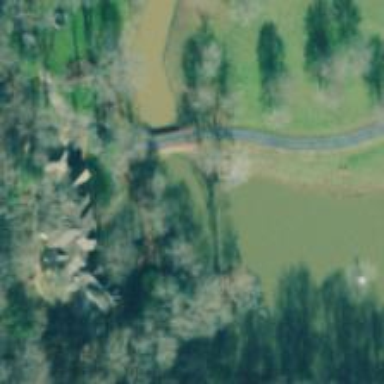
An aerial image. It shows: Culvert tunnel.